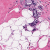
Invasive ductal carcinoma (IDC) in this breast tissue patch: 0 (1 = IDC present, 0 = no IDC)